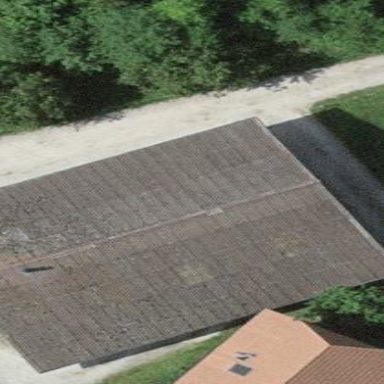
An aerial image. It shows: Group of garages.